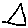
Label: triangle